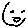
Label: smiley face